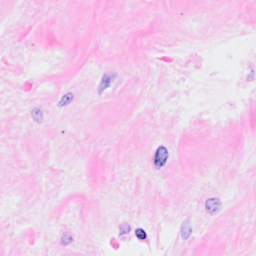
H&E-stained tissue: Breast